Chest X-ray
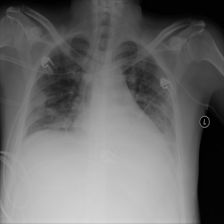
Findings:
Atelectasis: negative
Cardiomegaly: negative
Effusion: negative
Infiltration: positive
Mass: negative
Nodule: negative
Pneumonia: negative
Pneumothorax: negative
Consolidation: negative
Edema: negative
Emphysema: negative
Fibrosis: negative
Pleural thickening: negative
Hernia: negative